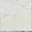
Piece: xx